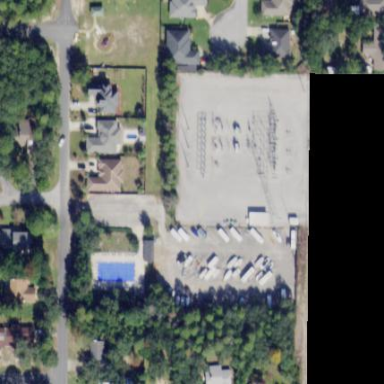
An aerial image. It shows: Distribution power substation secured by fence.